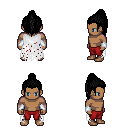
a pixel art fantasy rpg character, male body template, human, dark skin, white tattered cape, red pants, black long topknot hairstyle, white cloth bracers, four views (front, back, left, right), 2x2 character sprite sheet, small pixel art, hard edges, no anti-aliasing